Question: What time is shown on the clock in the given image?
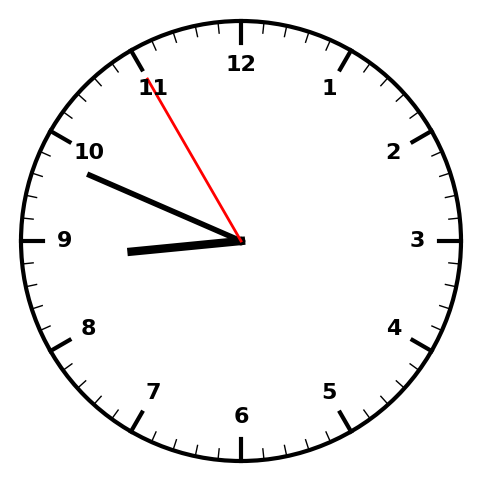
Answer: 08:48:55